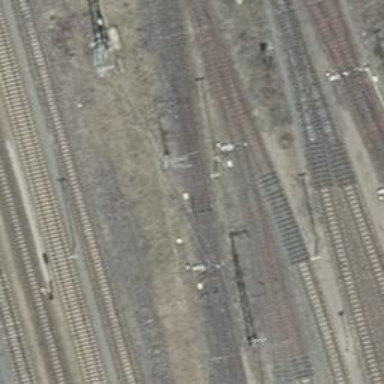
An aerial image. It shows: Railway switch with the turnout side on the left.